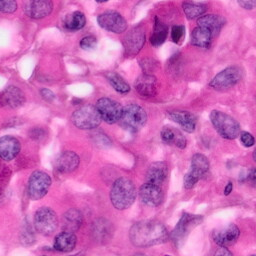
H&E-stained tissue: Pancreatic